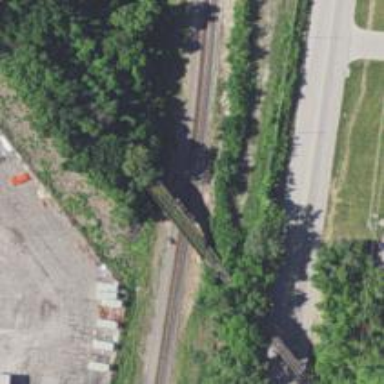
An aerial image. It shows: Abandoned railway.